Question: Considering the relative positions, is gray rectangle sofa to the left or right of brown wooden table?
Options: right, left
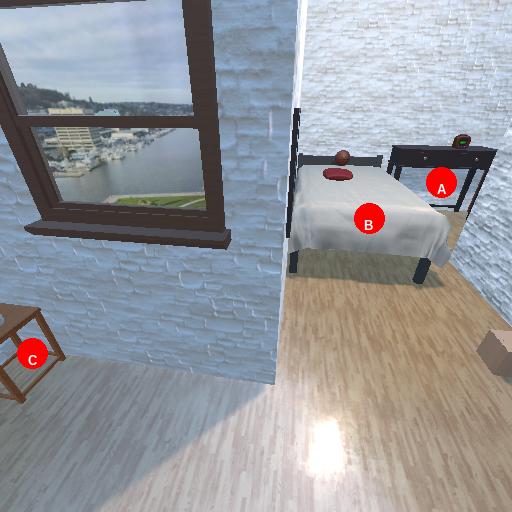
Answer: right